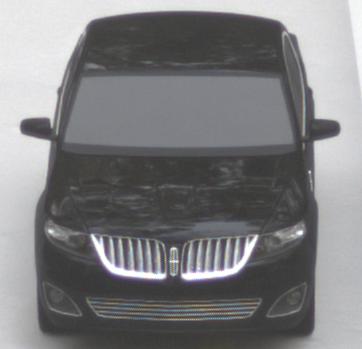
Make: Lincoln
Model: MKS
Detailed model: -
Model produced from: 2008
Model produced until: 2011
Doors: 4
Color: black
Road condition: dry road
Daytime: morning or afternoon
Contrast: low contrast